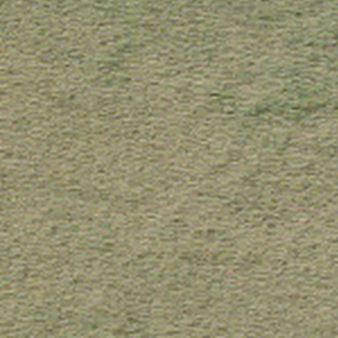
Label: other